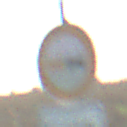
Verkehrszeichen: Ueberholverbot
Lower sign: ZeitangabenMitBeschraenkungAufWochentage8
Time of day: SunriseSunset
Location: Outdoor (Nature)
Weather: Clear
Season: NotSpecified
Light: Natural